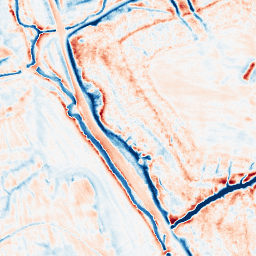
Category: edge_preserving
Decomposition family: anisotropic_diffusion
Decomposition parameters: iterations: 50
kappa: 50
gamma: 0.15
Upsampling method: quintic
Upsampling parameters: scale: 2
Upsampling scale: 2